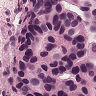
Metastatic tissue present: yes